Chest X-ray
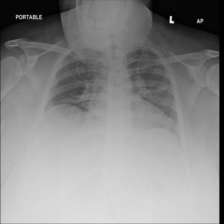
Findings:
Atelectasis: negative
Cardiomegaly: negative
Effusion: negative
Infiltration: positive
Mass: negative
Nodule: negative
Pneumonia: negative
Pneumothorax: negative
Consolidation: negative
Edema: negative
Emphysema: negative
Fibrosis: negative
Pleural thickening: negative
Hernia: negative